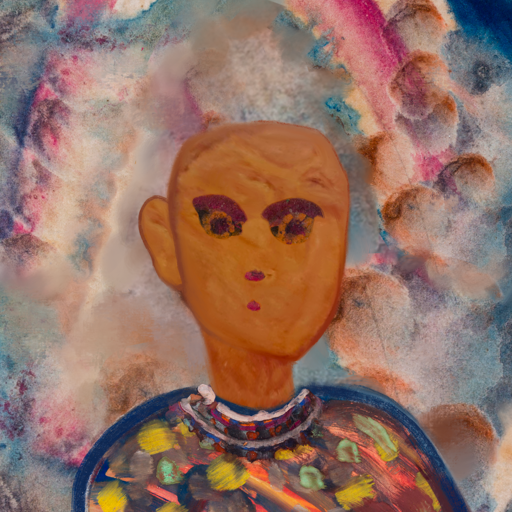
Background: Rupkatha, Head And Neck Front: Pious_Lady, Face Front: Doll, Bust: Mother_And_Son_Mother, Hair Front: Blank, Head Accessory: Blank, Second Necklace: Blank, Necklace: Hypocrite_1, Baby: Blank